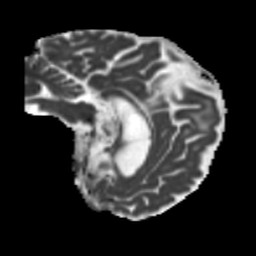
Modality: MD
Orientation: sagittal
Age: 68
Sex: male
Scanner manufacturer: siemens
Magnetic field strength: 3 T
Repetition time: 5.25 s
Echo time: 0.08 s